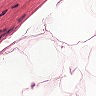
Metastatic tissue present: no